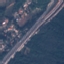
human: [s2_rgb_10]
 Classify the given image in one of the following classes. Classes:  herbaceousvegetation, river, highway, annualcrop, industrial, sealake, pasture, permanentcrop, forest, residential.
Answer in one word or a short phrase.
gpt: Highway